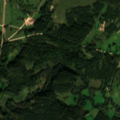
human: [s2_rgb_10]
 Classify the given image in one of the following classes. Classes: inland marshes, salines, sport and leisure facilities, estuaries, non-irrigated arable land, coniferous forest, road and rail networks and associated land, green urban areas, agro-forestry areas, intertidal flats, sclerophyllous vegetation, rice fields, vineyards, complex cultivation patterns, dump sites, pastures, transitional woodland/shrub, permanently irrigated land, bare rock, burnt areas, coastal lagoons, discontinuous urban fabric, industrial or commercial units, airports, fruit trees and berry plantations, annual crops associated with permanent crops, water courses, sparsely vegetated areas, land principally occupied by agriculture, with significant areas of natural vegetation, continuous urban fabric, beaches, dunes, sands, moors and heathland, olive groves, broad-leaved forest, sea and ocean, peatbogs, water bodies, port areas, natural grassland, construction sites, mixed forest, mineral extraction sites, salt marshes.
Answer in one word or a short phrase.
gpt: non-irrigated arable land, pastures, complex cultivation patterns, coniferous forest, mixed forest, transitional woodland/shrub